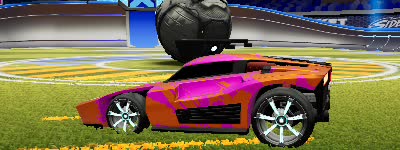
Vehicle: breakout